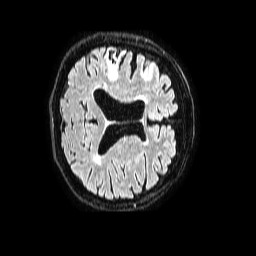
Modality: FLAIR
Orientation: axial
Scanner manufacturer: philips
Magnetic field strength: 1.5 T
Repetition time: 4.8 s
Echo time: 0.3 s